Field crop: maize
Growth stage: 1
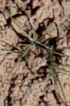
Species: lolium